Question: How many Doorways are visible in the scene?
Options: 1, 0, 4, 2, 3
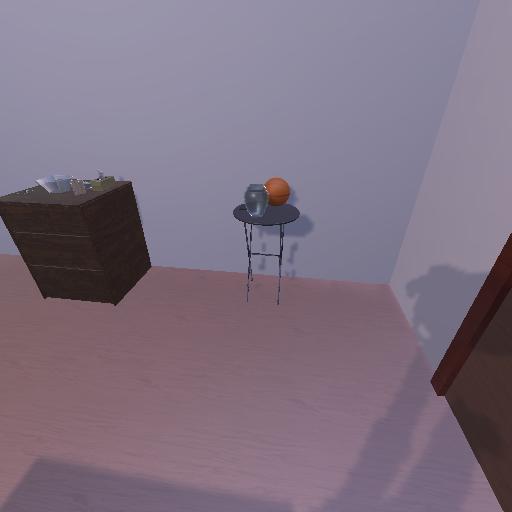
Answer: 1